Brain MRI, t2w sequence, axial 2D slice.
Patient: age 40, sex F, weight 95 kg, height 1.95 m
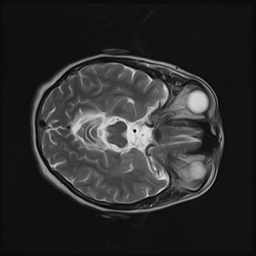